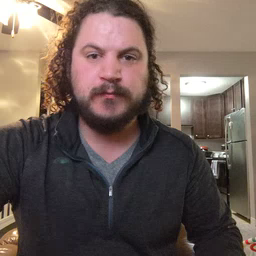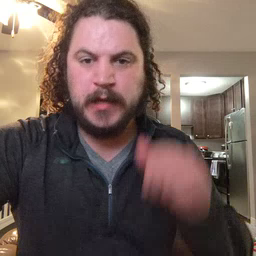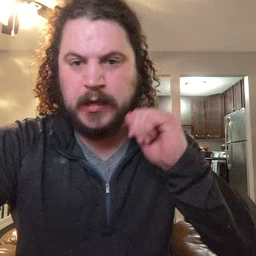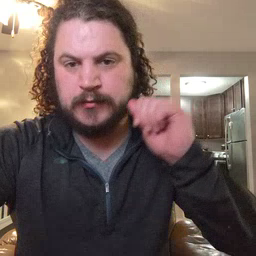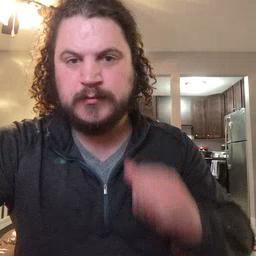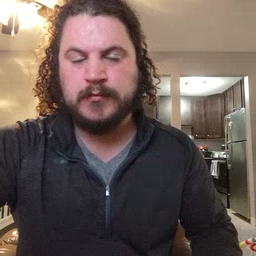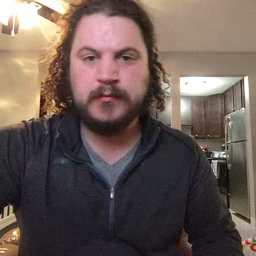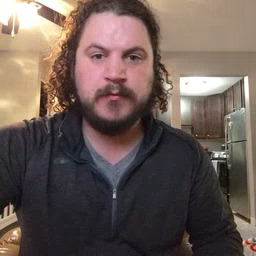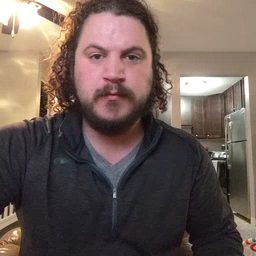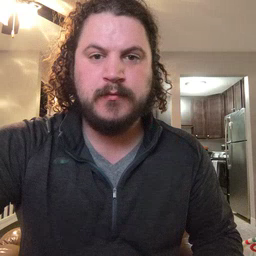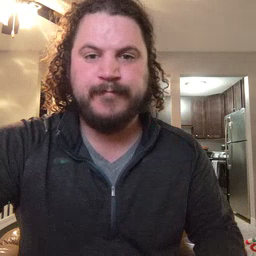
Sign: aunt